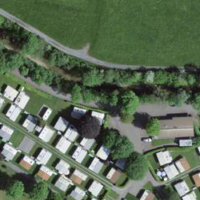
EUNIS habitat code: 24
Species observed at this site:
Fraxinus excelsior